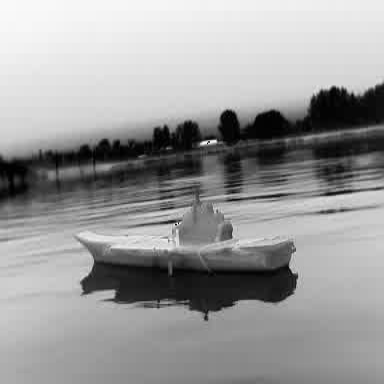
There is a warship in the infrared image.